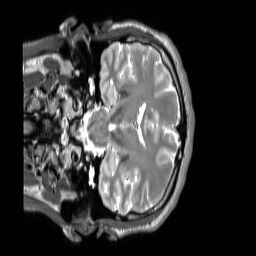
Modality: T2w
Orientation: coronal
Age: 31
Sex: male
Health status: ill
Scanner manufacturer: siemens
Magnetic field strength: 3 T
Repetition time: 2.8 s
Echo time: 0.326 s